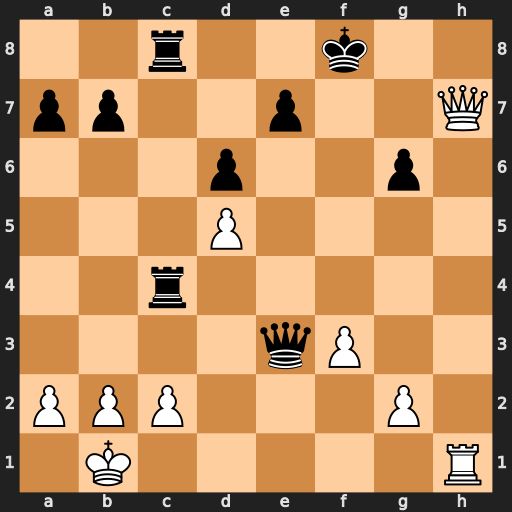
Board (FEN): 2r2k2/pp2p2Q/3p2p1/3P4/2r5/4qP2/PPP3P1/1K5R
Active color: w
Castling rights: -
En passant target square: -
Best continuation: Qh8+ Kf7 Rh7#